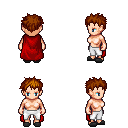
a pixel art fantasy rpg character, female body template, human, light skin, red cape, white pants, brunette bedhead hairstyle, gray slippers, four views (front, back, left, right), 2x2 character sprite sheet, small pixel art, hard edges, no anti-aliasing